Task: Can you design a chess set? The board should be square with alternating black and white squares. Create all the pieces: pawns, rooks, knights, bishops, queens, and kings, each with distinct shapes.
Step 185:
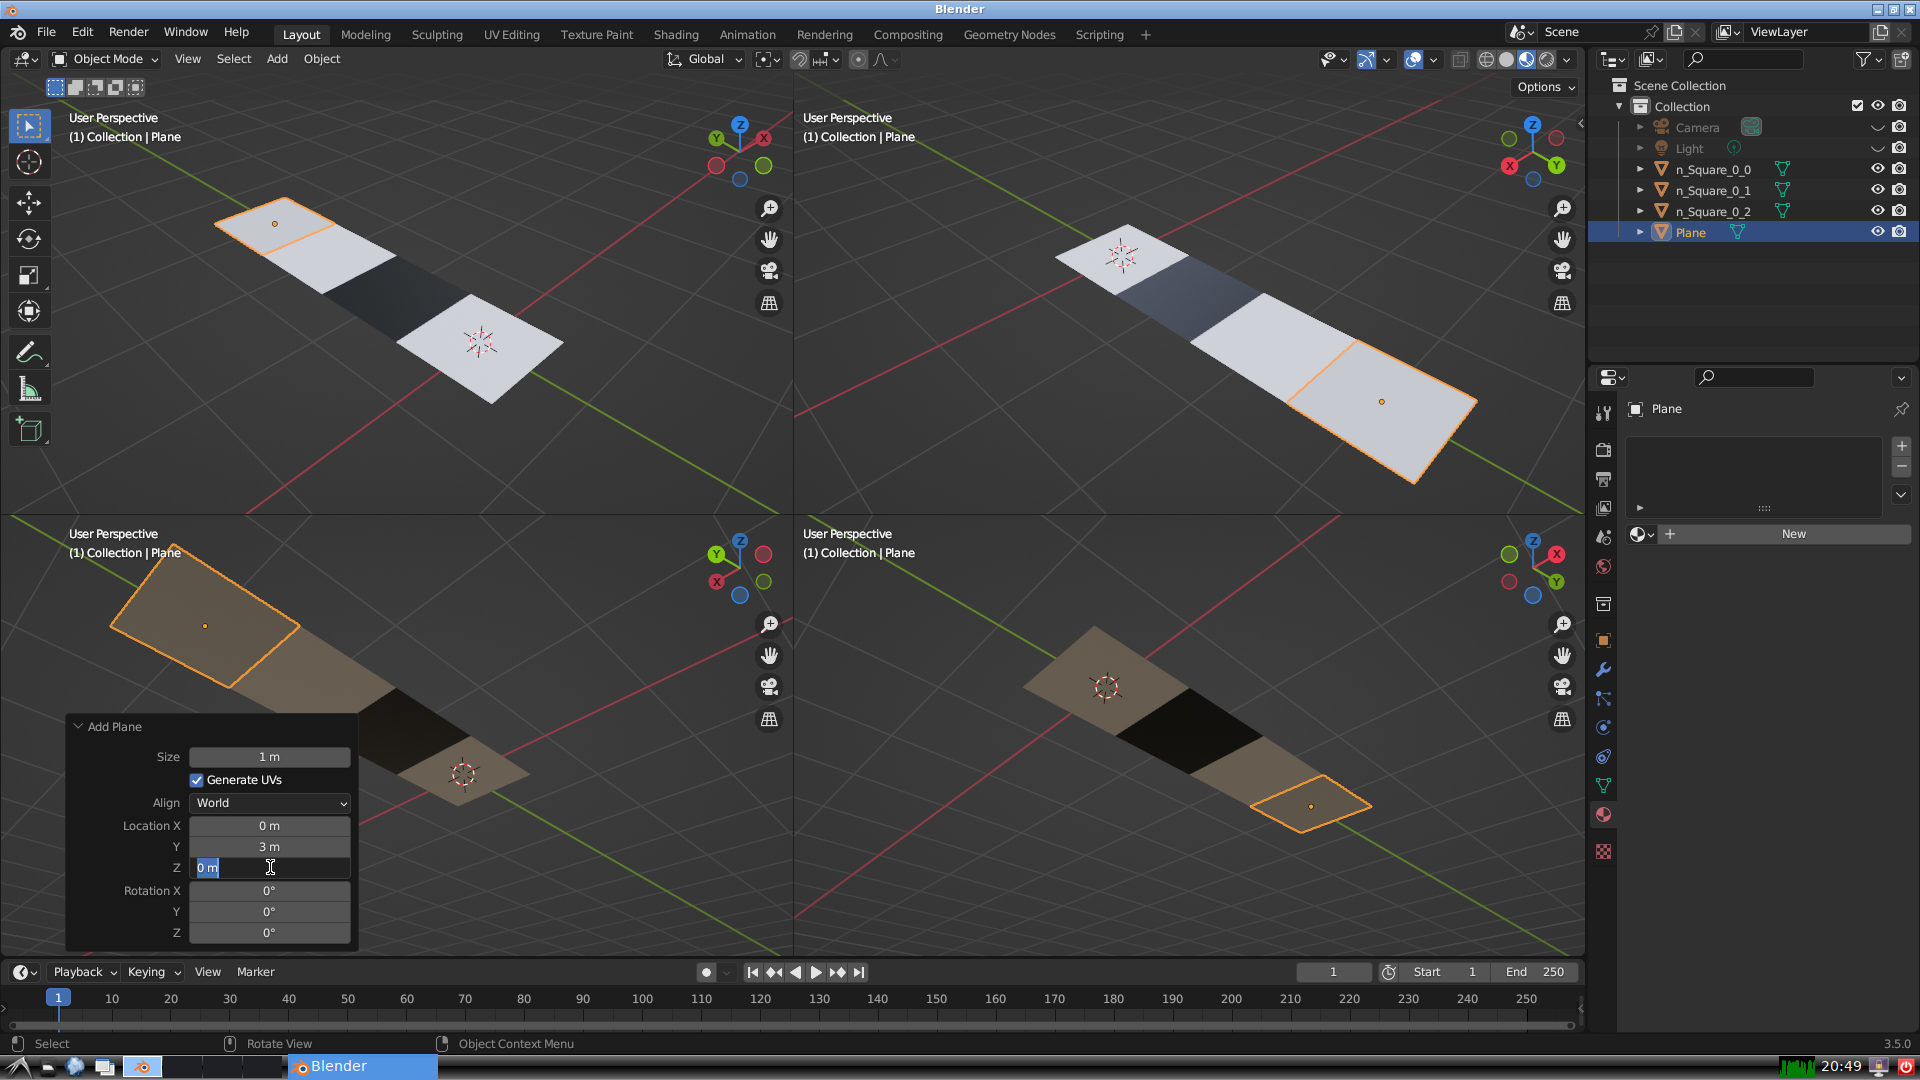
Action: input_text: 0.0